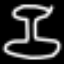
Label: hourglass